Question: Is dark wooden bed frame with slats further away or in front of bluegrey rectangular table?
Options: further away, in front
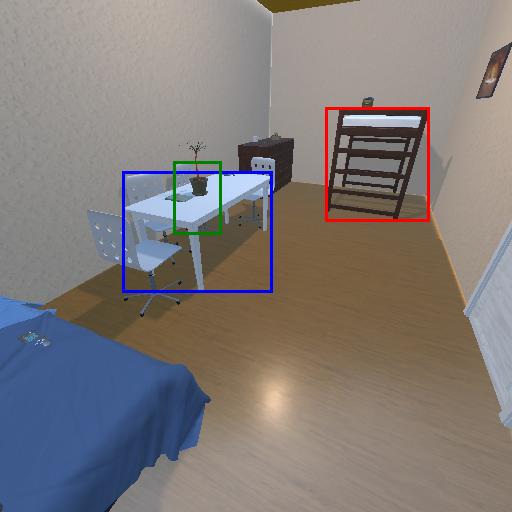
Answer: further away